Field crop: maize
Growth stage: 2
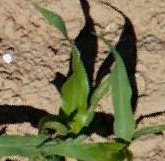
Species: maize